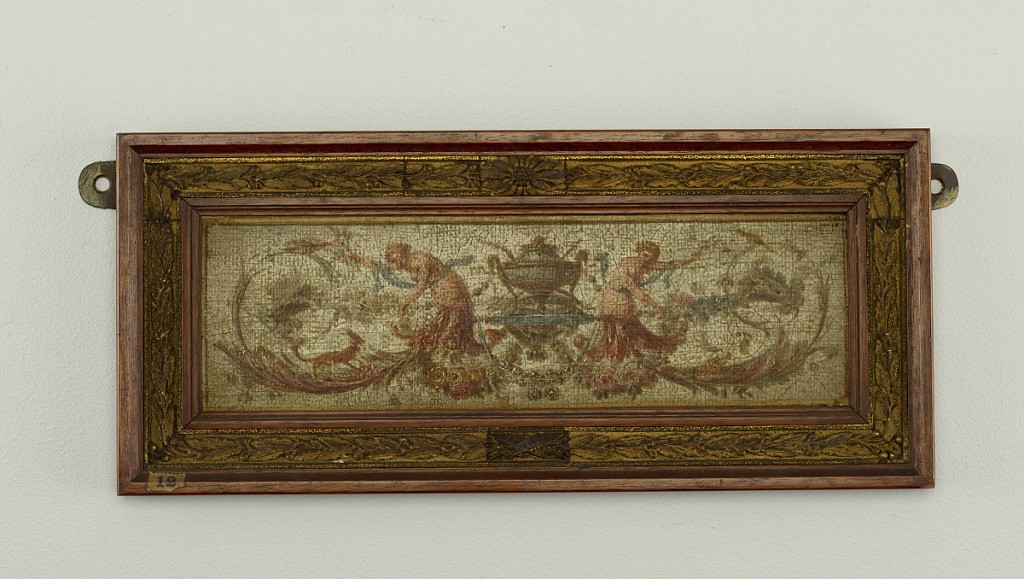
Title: Panel
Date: late 18th century
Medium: Painted
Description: Transcribed from label: " Decloux Purchase 1911 "Original drawings purchaced by the Council ( last word covered by tape)" "